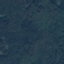
Label: Forest